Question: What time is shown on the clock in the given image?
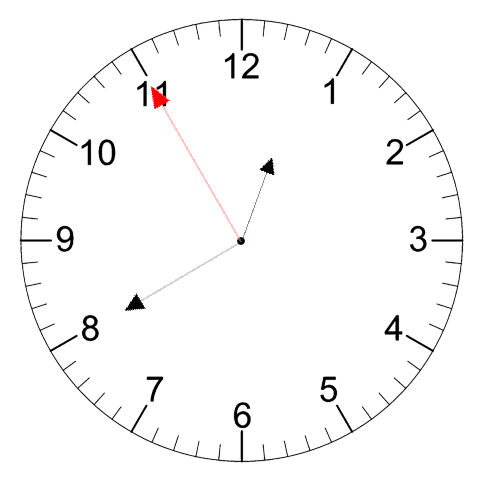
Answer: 12:39:55